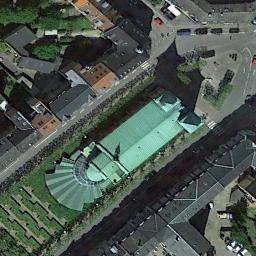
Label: church